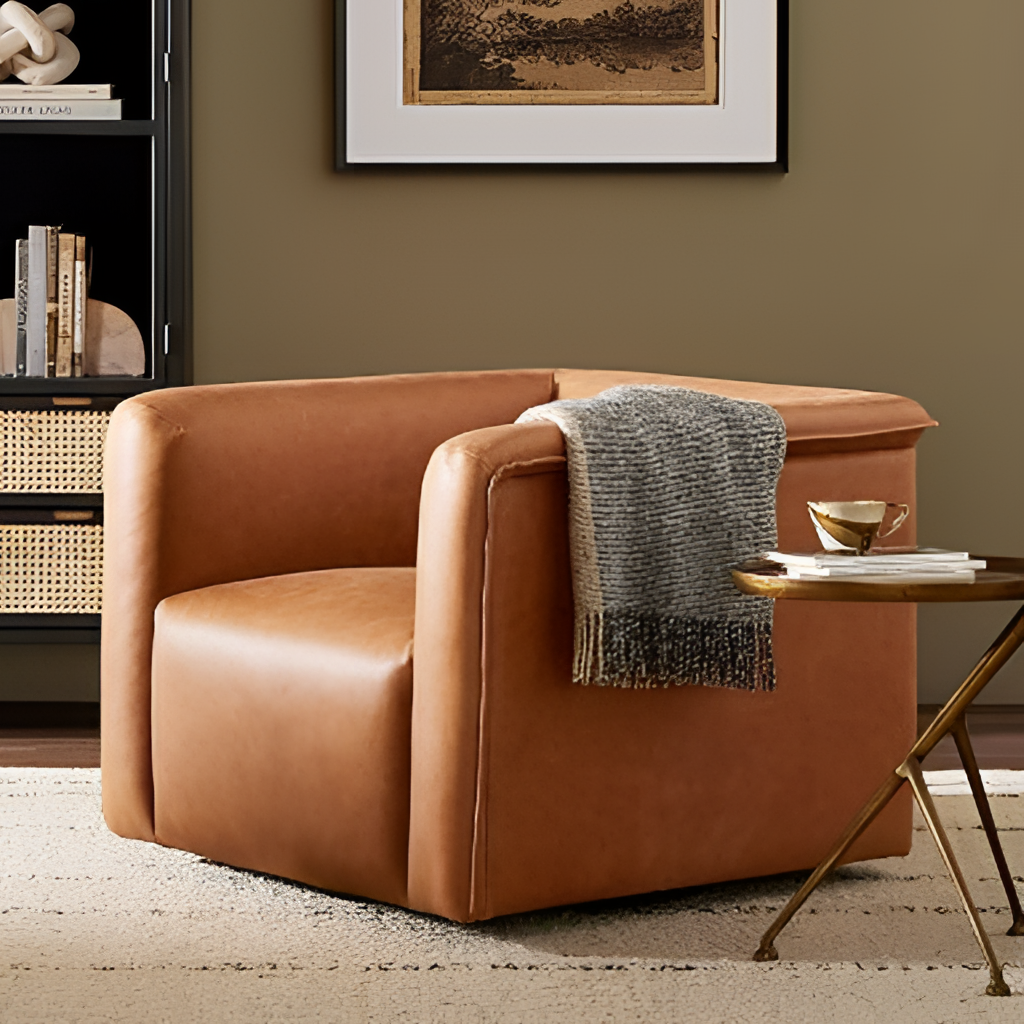
brown leather armchair, living room, wood flooring, with plank pattern, contemporary, brown paint wallpaper, with solid pattern